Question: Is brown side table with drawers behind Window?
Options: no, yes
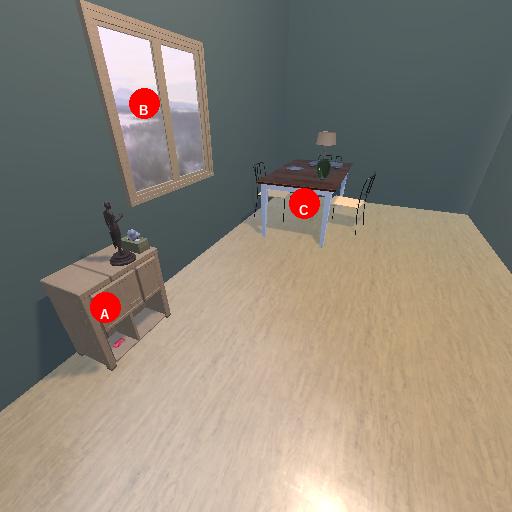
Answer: no